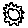
Label: sun